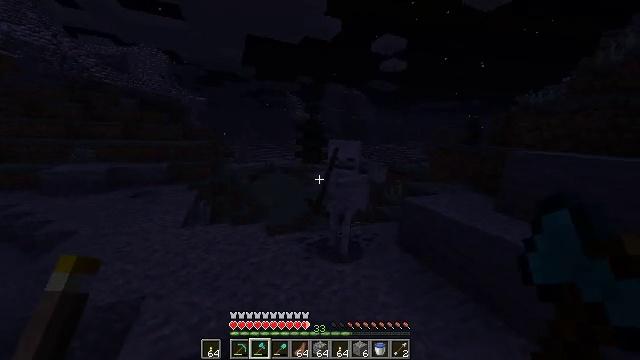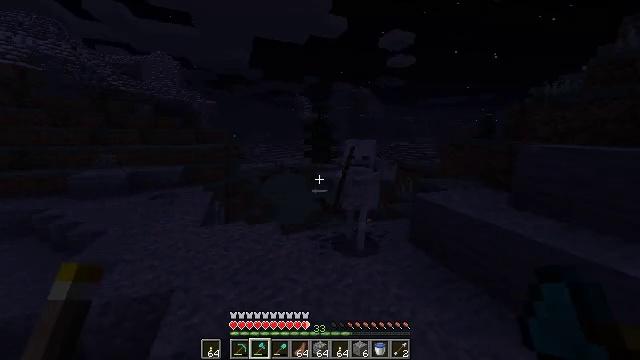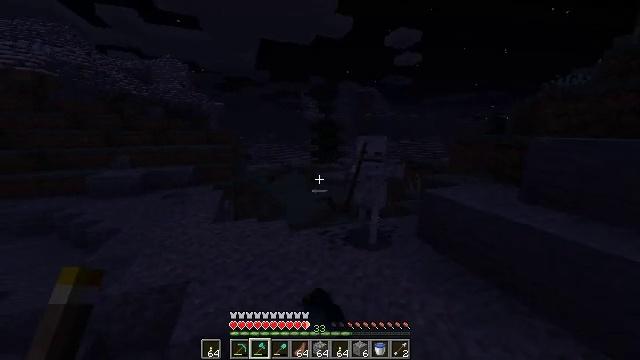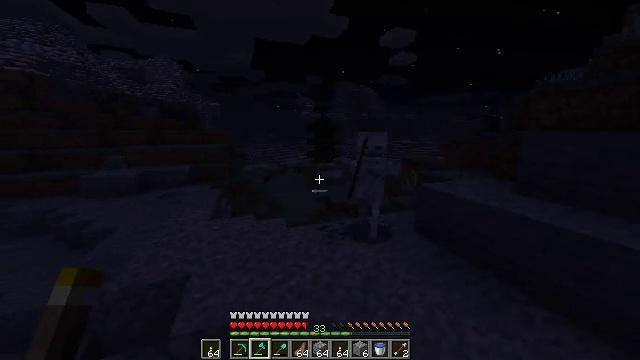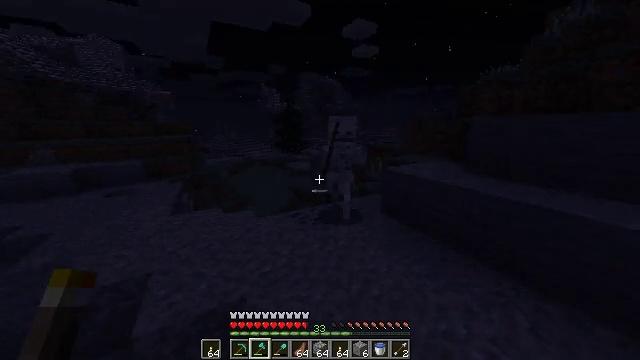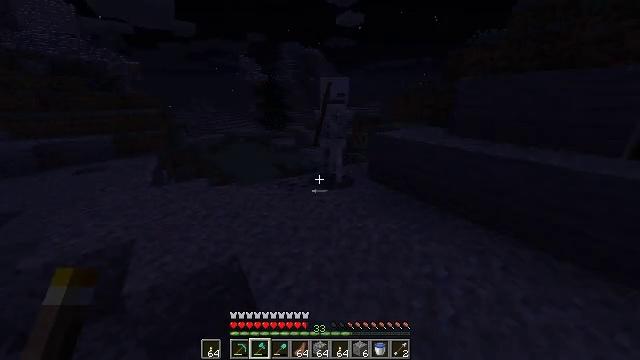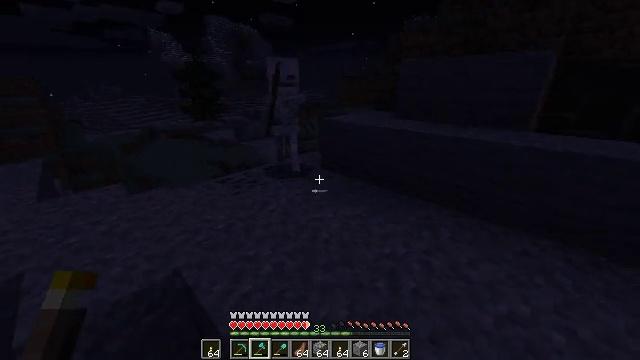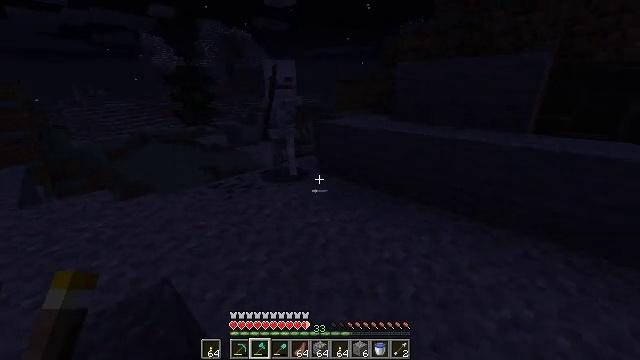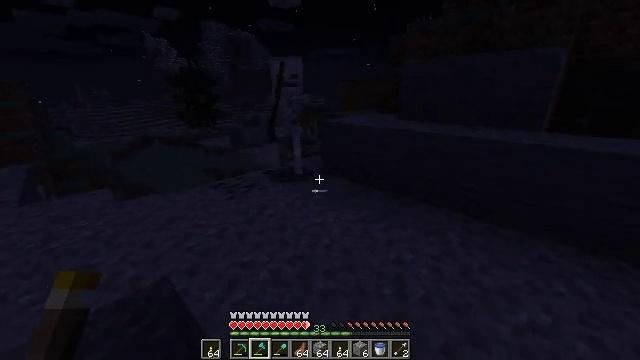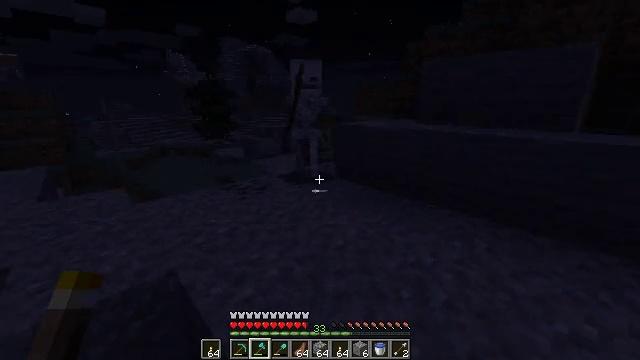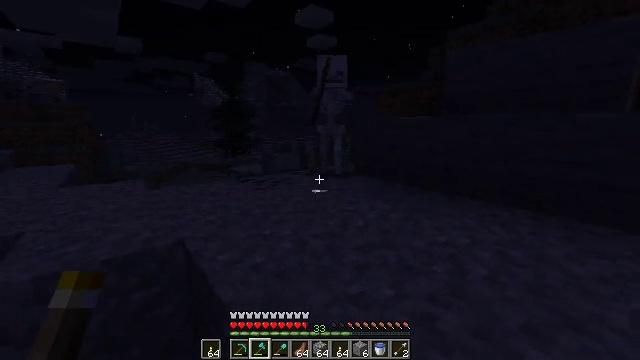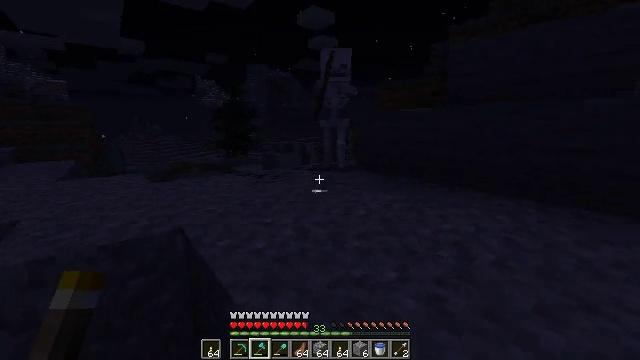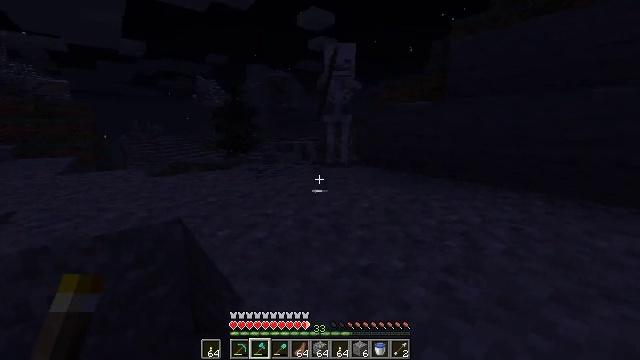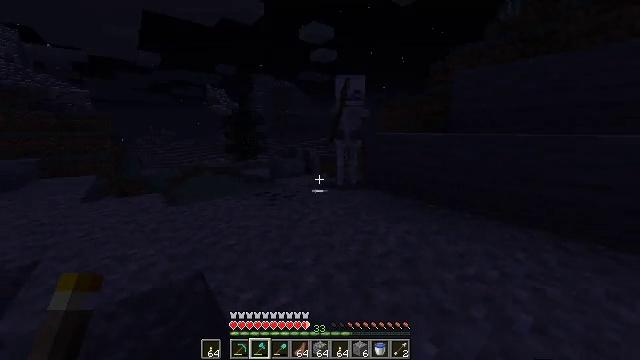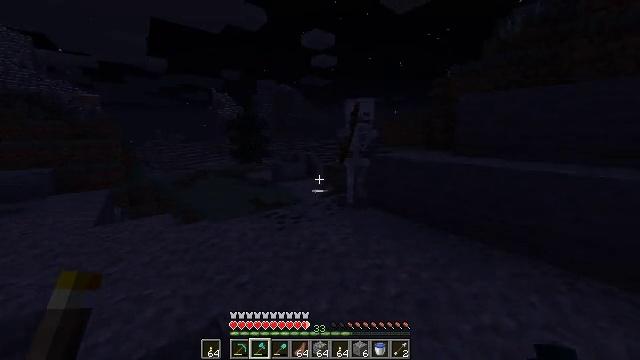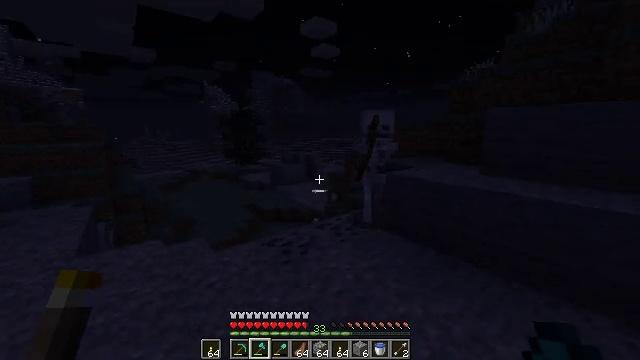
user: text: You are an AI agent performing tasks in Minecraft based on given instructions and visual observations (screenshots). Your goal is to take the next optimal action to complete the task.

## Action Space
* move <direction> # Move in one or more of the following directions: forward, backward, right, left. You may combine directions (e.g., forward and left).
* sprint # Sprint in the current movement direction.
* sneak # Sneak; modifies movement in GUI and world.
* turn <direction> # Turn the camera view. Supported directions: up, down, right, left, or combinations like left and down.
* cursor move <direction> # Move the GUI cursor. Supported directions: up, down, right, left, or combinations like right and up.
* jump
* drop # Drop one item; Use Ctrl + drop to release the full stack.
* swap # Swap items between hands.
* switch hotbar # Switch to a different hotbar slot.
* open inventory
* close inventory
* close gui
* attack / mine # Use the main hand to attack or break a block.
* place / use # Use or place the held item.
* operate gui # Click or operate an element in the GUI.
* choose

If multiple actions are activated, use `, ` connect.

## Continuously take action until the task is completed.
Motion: motion action
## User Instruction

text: Kill mobs.
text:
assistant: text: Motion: move forward, sprint, turn left, attack / mine
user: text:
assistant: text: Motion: move forward, sprint, turn left, attack / mine
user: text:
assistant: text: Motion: move forward, sprint, attack / mine
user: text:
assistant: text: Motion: move forward, sprint, turn right and down, attack / mine
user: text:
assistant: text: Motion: sprint, turn right and down
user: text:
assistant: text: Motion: turn right and down
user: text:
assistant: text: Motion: turn right and up
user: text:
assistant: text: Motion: turn left
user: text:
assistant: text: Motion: turn left and up
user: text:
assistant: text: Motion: move forward, sprint, turn left and up
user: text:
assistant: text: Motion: move forward, sprint
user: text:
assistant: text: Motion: move forward, sprint, jump
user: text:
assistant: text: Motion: move forward, sprint, jump
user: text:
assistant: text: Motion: move forward, sprint, jump
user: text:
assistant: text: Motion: move forward, sprint, jump
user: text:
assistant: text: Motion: move forward, sprint, jump
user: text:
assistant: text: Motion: move forward, sprint, jump
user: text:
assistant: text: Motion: move forward, sprint, turn down, jump
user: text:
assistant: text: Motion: move forward, sprint, turn right and down, jump
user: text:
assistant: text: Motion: move forward, sprint, turn right and down, jump
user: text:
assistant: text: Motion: move forward, sprint, turn right and down, jump
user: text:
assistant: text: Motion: move forward, sprint, turn right, jump
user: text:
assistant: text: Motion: move forward, sprint, jump
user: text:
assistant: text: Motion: move forward, sprint, jump
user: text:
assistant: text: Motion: move forward, sprint, turn left and down, jump
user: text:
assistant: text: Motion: move forward, sprint, turn left and down, jump
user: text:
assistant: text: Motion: move forward, sprint, turn left and down, jump
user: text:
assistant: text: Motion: move forward, sprint, turn left and down, jump
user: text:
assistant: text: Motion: move forward, sprint, turn down
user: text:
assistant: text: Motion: turn left and down